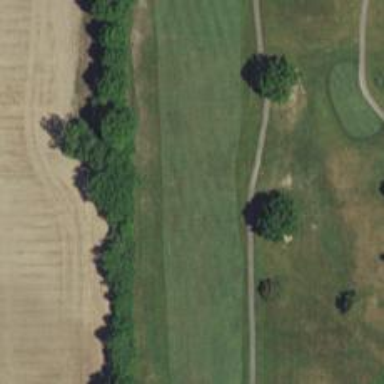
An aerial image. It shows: View of golf hole.